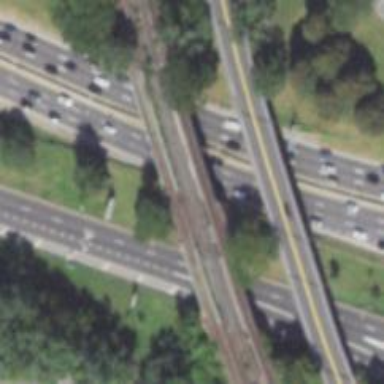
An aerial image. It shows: Bridge used for electrified rail service siding.